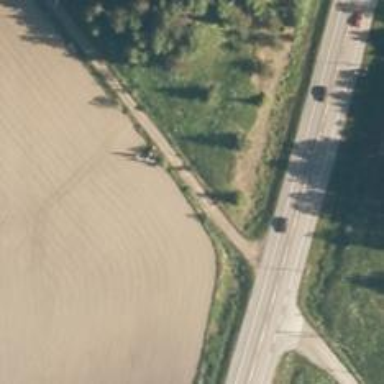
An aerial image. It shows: Unclassified cycleway track.